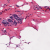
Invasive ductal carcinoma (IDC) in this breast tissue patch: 0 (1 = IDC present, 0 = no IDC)